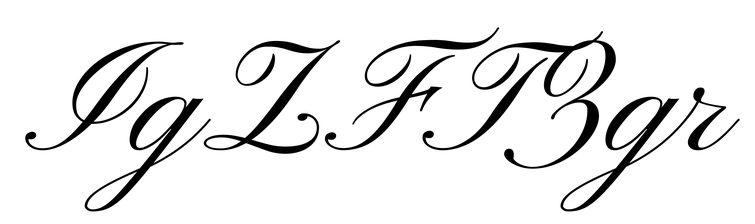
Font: PinyonScript-Regular